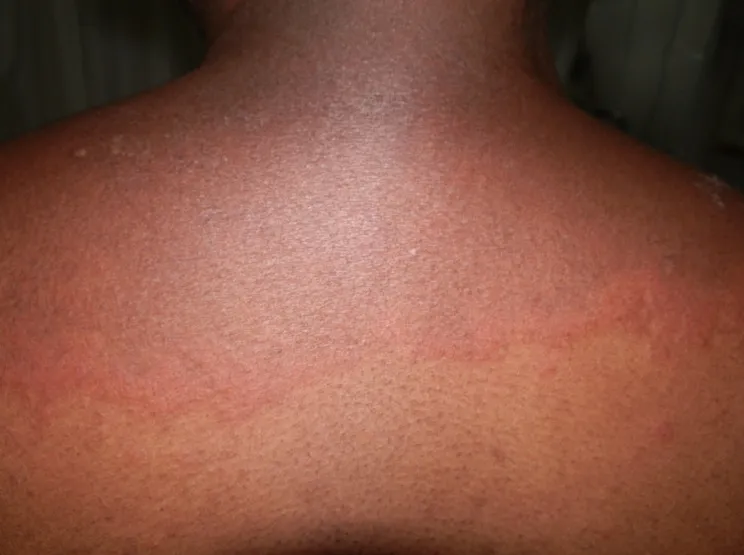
Efavirenz-associated reaction demonstrating in photodistributed indurated erythema with sharp cut off and annularity.
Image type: chart (chart)